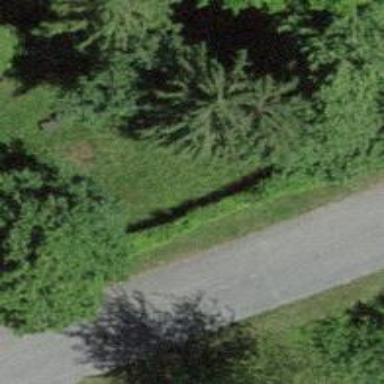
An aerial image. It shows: Needle-leaved tree in natural setting.